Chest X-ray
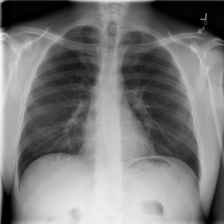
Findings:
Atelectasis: negative
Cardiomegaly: negative
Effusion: negative
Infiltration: negative
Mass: negative
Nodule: negative
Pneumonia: negative
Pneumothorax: negative
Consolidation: negative
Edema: negative
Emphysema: negative
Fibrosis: negative
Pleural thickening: negative
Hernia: negative